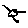
Label: sun